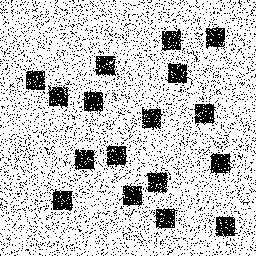
Squares: 17
Triangles: 0
Stars: 0
Total shapes: 17